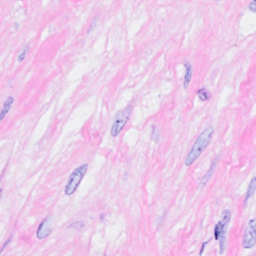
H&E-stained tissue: Breast